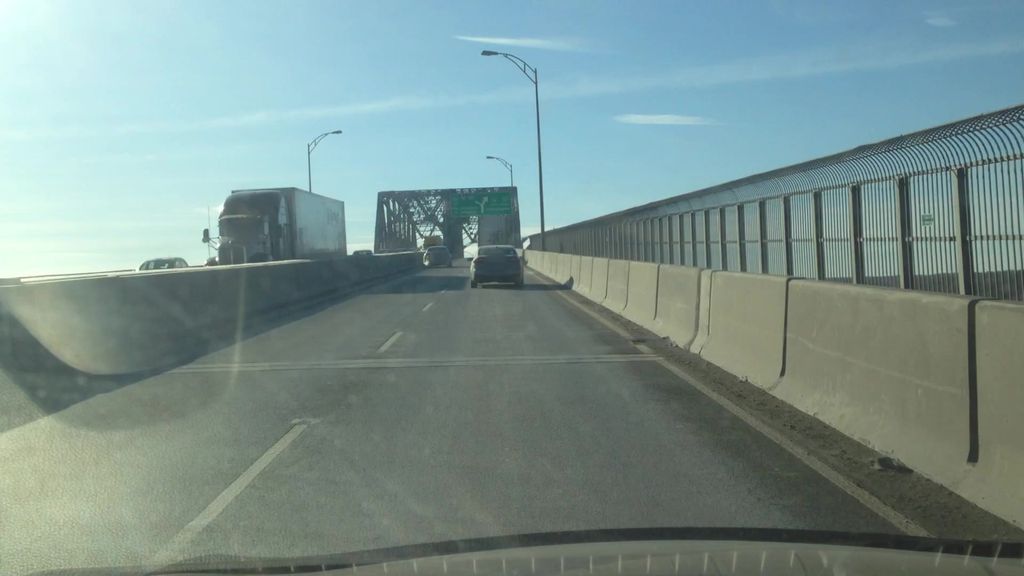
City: montreal